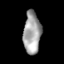
Tissue: skin
Cell type: Others
Senescence score: 0.245
Nuclear area (px): 709
Mean DAPI intensity: 163.173